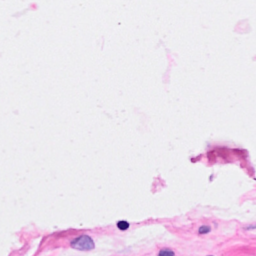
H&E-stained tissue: Breast